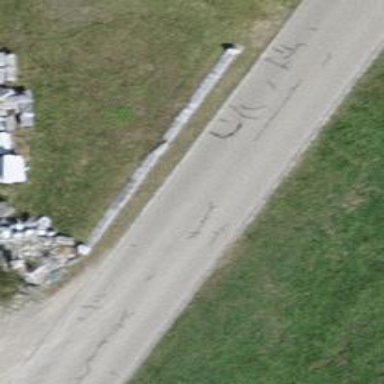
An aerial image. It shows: Unclassified road with asphalt surface.